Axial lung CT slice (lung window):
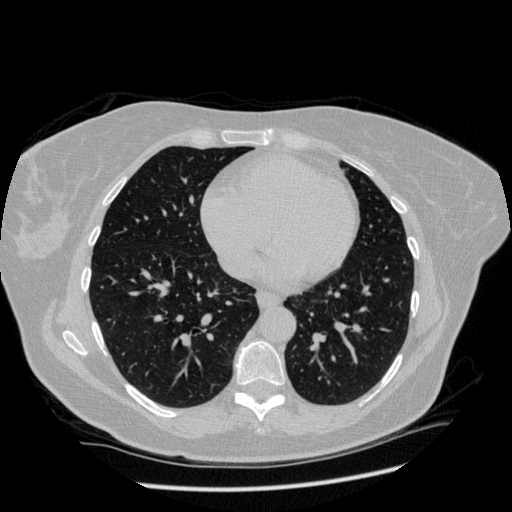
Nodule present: no